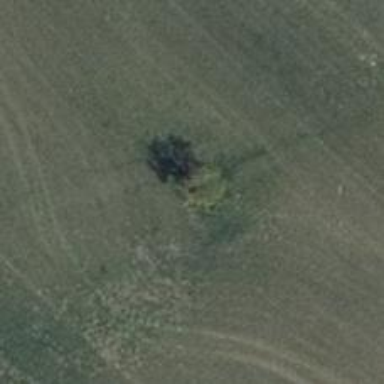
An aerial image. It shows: Single tag "natural: tree."